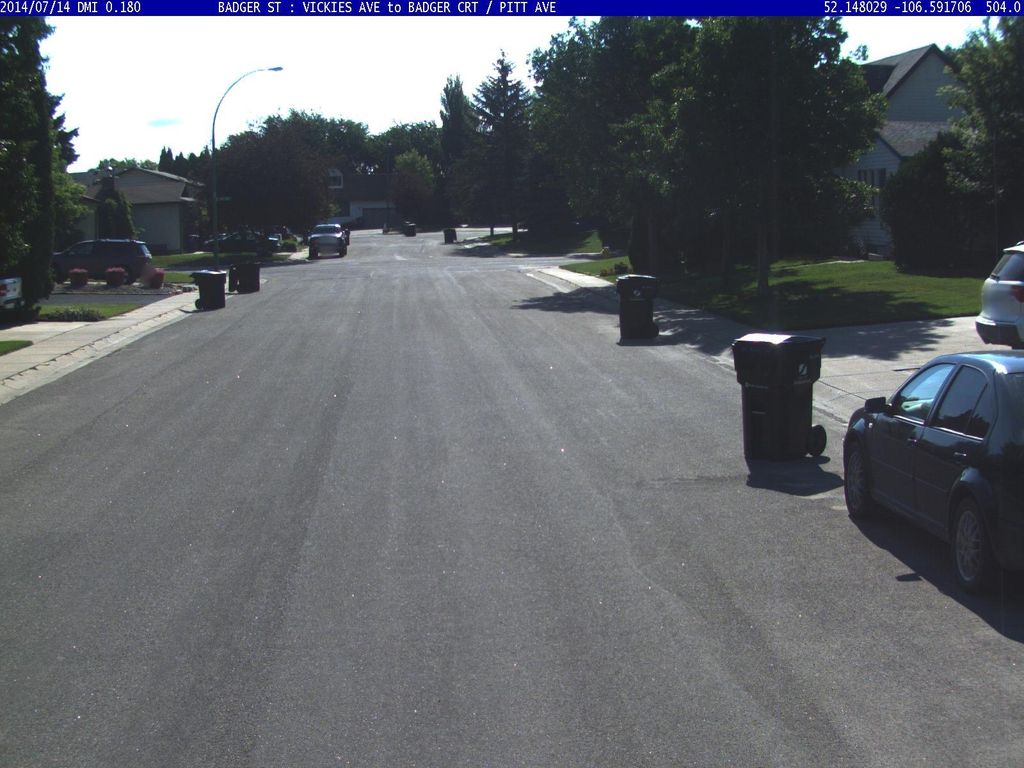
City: saskatoon